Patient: sex M, age 57
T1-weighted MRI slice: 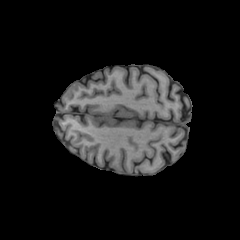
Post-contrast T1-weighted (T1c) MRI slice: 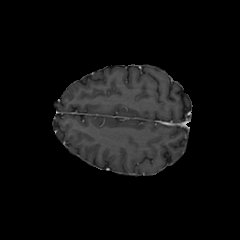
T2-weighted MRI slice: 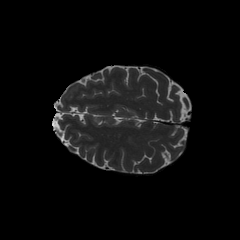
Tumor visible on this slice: no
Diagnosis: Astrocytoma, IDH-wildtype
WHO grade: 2